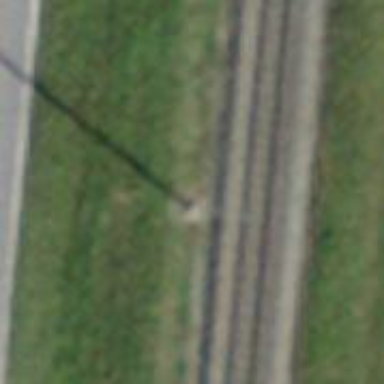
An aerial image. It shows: Power pole.